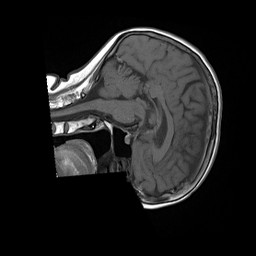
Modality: T1w
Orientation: sagittal
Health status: ill
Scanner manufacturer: siemens
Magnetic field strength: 1.5 T
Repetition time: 0.477 s
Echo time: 0.0082 s